【题型】解答题　【知识点】平面几何　【难度】easy
如图，在 $\triangle ABC$ 和 $\triangle DBC$ 中，$\angle ACB = \angle DBC = 90^\circ$，$AB = DE$， $E$ 是 $BC$ 的中点，$DE \perp AB$，垂足为 $F$。

(1) 求证：$\triangle BCA \cong \triangle DBE$；

(2) 若 $AC = 3\text{cm}$，求 $BD$ 的长。
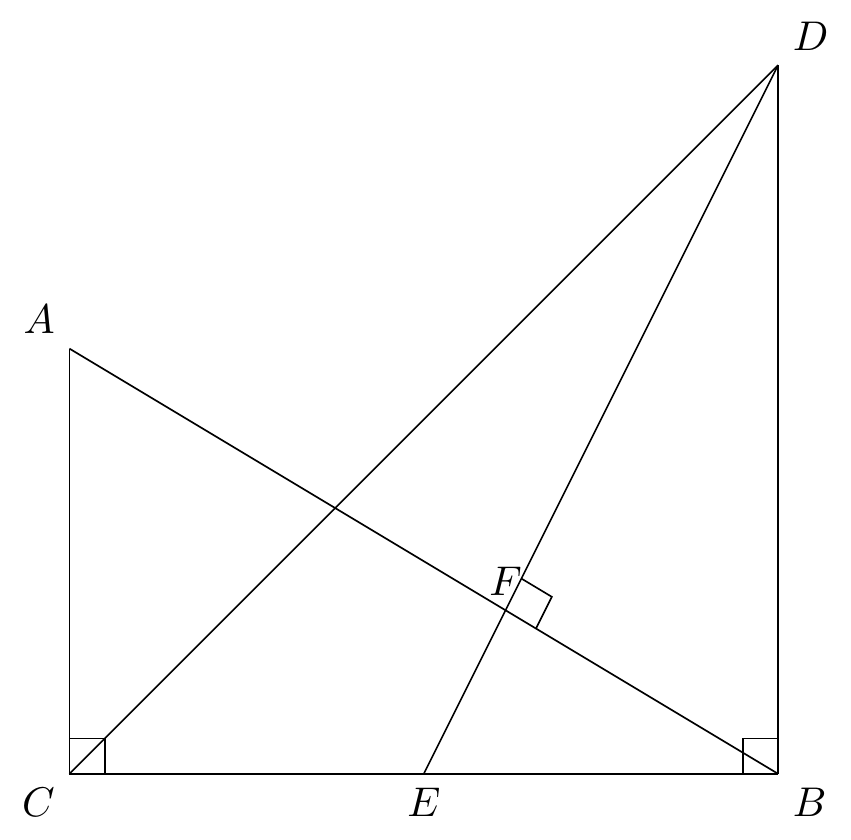
【解答】
(1) $\because DE \perp AB$，

$\therefore \angle BFE = 90^\circ$，

$\therefore \angle ABC + \angle DEB = 90^\circ$，

$\because \angle ACB = 90^\circ$，

$\therefore \angle ABC + \angle A = 90^\circ$，

$\therefore \angle A = \angle DEB$，

在 $\triangle ABC$ 和 $\triangle EDB$ 中，

$\begin{cases}
\angle ACB = \angle DBE \\
\angle A = \angle DEB \\
AB = DE
\end{cases}$

$\therefore \triangle BCA \cong \triangle DBE$ (AAS)；

(2) $\because \triangle ABC \cong \triangle EDB$，$AC = 3\text{cm}$，

$\therefore BC = BD$，$AC = BE = 3\text{cm}$，

$\because E$ 是 $BC$ 的中点，

$\therefore BD = BC = 2BE = 6\text{cm}$。